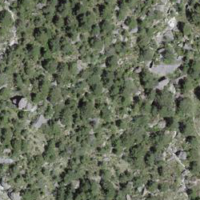
EUNIS habitat code: 32
Species observed at this site:
Lasiommata megera